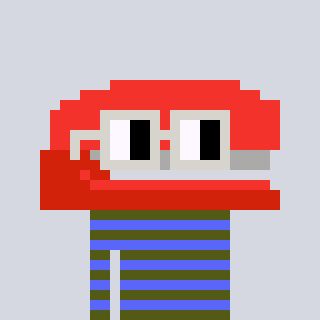
a pixel art character with square light gray glasses, a stapler-shaped head and a purple-colored body on a cool background